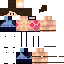
A female human skin with medium skin, wearing brown long hair dressed in a blue tshirt and blue pants, featuring a closed mouth.